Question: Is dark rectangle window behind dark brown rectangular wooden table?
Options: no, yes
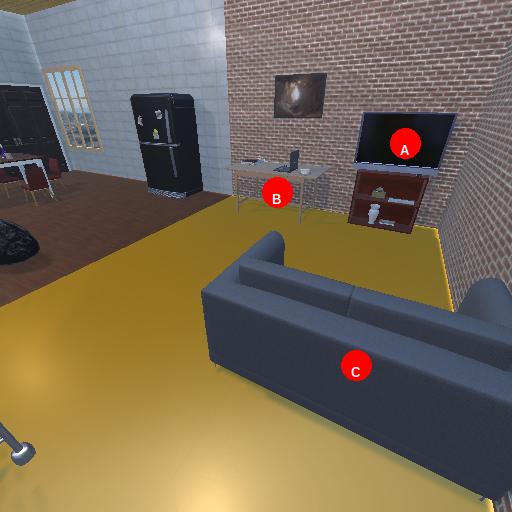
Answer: no